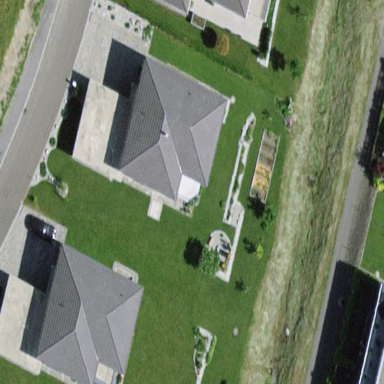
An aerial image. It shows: Simple house.